【题型】解答题　【知识点】平面几何　【难度】easy
如图，点 $P$、$E$、$F$ 分别在正方形 $ABCD$ 的对角线 $AC$、边 $AB$、边 $BC$ 的延长线上，直线 $EF \perp PD$，垂足为点 $P$，连接 $PB$、$PD$．

（1）若 $PD = 2$，求 $PB$ 的长；

（2）求证：$EF = 2PB$．
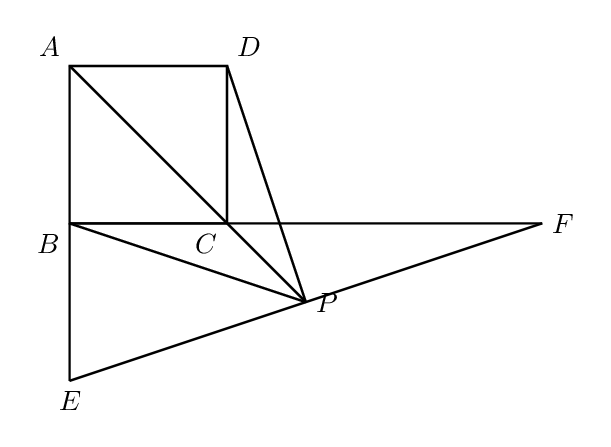
【解答】

\noindent \textbf{【答案】} （1）$PB=2$；（2）证明见解析.

\vspace{0.2cm}
\noindent \textbf{【分析】} （1）由题意，证出$\triangle BCP\cong\triangle DCP$即可求解.

\vspace{0.2cm}
\noindent （2）延长$DC$交$EF$于点$G$，证出$\angle E=90^\circ-\angle PDC$，$\angle PBE=90^\circ-\angle PBC$，从而可得$\angle E=\angle PBE$，即证出$PB=PE$，再证出$\angle F=\angle PBF$，得出$PB=PF$，即证.

\vspace{0.2cm}
\noindent \textbf{【详解】} （1）$\because$四边形$ABCD$是正方形，$\therefore\angle ACB=\angle ACD=45^\circ$，$BC=CD$．
$\because$点$P$在正方形$ABCD$的对角线$AC$延长线上，
$\therefore\angle BCP=\angle DCP=135^\circ$．
又$\because CP=CP$，$\therefore\triangle BCP\cong\triangle DCP$．
$\therefore PB=PD$．$\because PD=2$，$\therefore PB=2$．

\vspace{0.2cm}
\noindent （2）证明：由（1）$\triangle BCP\cong\triangle DCP$得$\angle PBC=\angle PDC$．
延长$DC$交$EF$于点$G$．
$\because$四边形$ABCD$是正方形，
$\therefore CG\parallel BE$．$\therefore\angle E=\angle DGP$．
$\because DP\perp PG$，$\therefore\angle DGP=90^\circ-\angle PDC$．
$\therefore\angle E=90^\circ-\angle PDC$．$\because$点$E$在边$AB$的延长线上，
$\therefore\angle FBE=90^\circ$．$\therefore\angle PBE=90^\circ-\angle PBC$，
$\therefore\angle E=\angle PBE$．$\therefore PB=PE$．
又$\because\angle F=90^\circ-\angle E$，$\angle PBF=90^\circ-\angle PBE$，
$\therefore\angle F=\angle PBF$．$\therefore PB=PF$．
$\because EF=PB+PF$，$\therefore EF=2PB$．

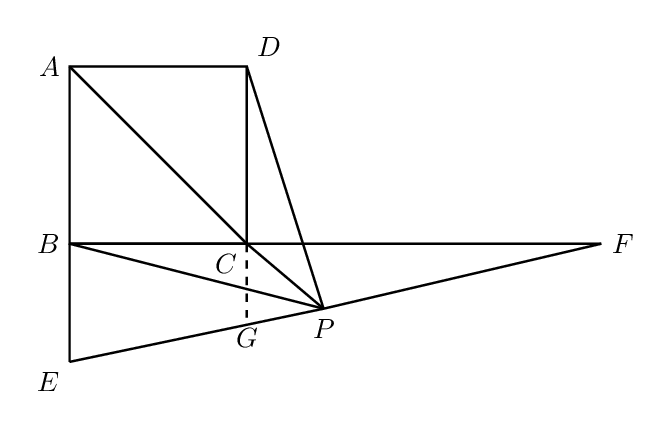